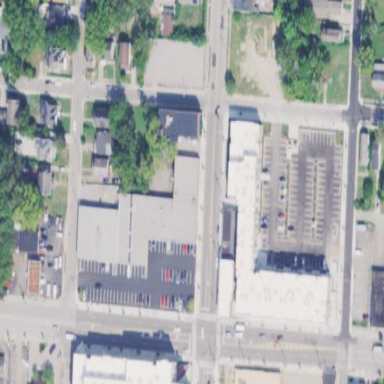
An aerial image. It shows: Retail building.